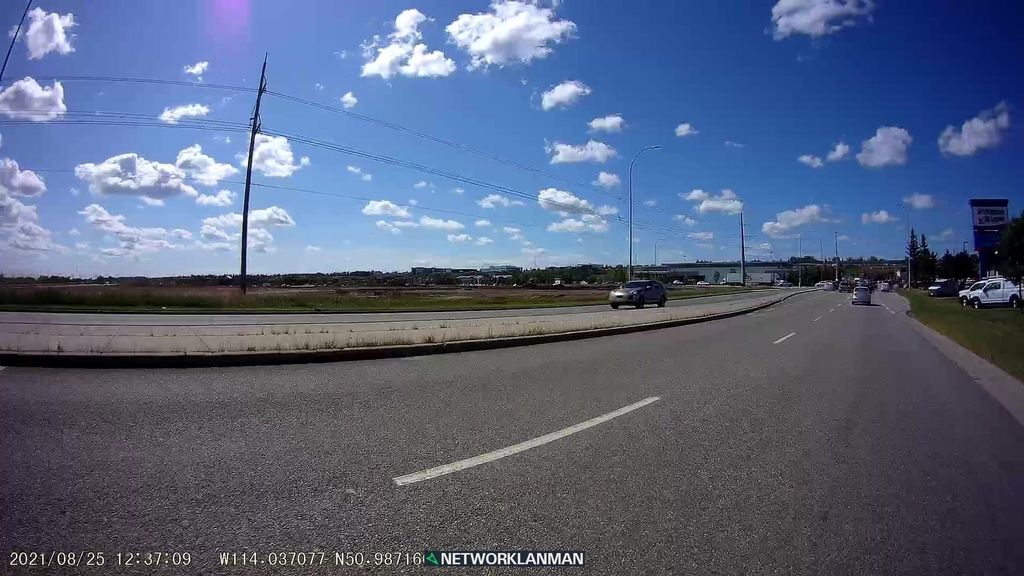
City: calgary